Question: I have TableLayout, which contain number of products.Each row contain code, description qty , price, discount value, ..... Depends on the user enter quantity , discount value, discount quantity & some other values also will calculate.
when user click on the editText soft keyboard will come this one also ok, working fine
My problem is when user press numeric keys very slow to show in the EditText.
For example I have press 3 from keyboard, after 7 or 8 seconds only it show in that particular editText.How can I reduce this time line...
This is my product image:

Please Anybody suggest why this happening?
Code like this :
'''
for (int i = initil; i <end; i++) {
.............
............
final EditText txtQty = new EditText(this);
txtQty.setHeight(1);
txtQty.setLayoutParams(new LayoutParams(LayoutParams.WRAP_CONTENT, 42));
txtQty.setInputType(InputType.TYPE_CLASS_PHONE);
txtQty.setImeOptions(EditorInfo.IME_ACTION_DONE);
txtQty.setImeOptions(EditorInfo.IME_ACTION_NEXT);
txtQty.setSelectAllOnFocus(true);
txtQty.setTextSize(9);
txtQty.setHint("0.0");
// txtQty.setOnEditorActionListener(new DoneOnEditorActionListener());
// txtQty.setHighlightColor(R.color.green);
tr.addView(txtQty);
InputMethodManager mgr = (InputMethodManager) getSystemService(Context.INPUT_METHOD_SERVICE);
mgr.showSoftInput(txtQty, InputMethodManager.SHOW_IMPLICIT);
mgr.toggleSoftInput(InputMethodManager.SHOW_IMPLICIT,InputMethodManager.HIDE_IMPLICIT_ONLY);
((InputMethodManager) getSystemService(Context.INPUT_METHOD_SERVICE)).hideSoftInputFromWindow(txtQty.getWindowToken(), 0);
txtQty.setOnEditorActionListener( new OnEditorActionListener() {
public boolean onEditorAction(TextView v, int actionId, KeyEvent event) {
Log.i("KeyBoard" ,"Inside the Edit Text");
.............................
} });
'''
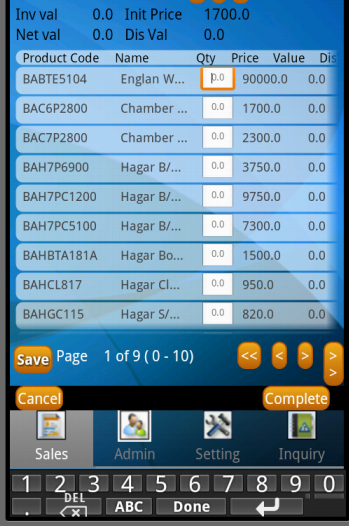
Answer: Check this code for Dynamic tablelayout :
main.xml :
'''
<?xml version="1.0" encoding="utf-8"?>
<ScrollView xmlns:android="http://schemas.android.com/apk/res/android"
android:layout_width="fill_parent"
android:layout_height="fill_parent"
android:background="#C0C0C0">
<RelativeLayout
android:layout_width="fill_parent" android:paddingBottom="20dip"
android:layout_height="fill_parent"
android:background="#C0C0C0">
<TableLayout android:id="@+id/contact_table"
android:layout_width="fill_parent"
android:layout_height="wrap_content"
android:layout_below="@+id/contact_info_title"
android:layout_marginTop="10dp"
android:background="@drawable/bgwhite_selector">
</TableLayout>
</RelativeLayout>
</ScrollView>
'''
To add Contents of TableLayout use this xml file :
'''
<?xml version="1.0" encoding="utf-8"?>
<LinearLayout xmlns:android="http://schemas.android.com/apk/res/android" android:id="@+id/lays"
android:layout_width="wrap_content" android:background="@color/white"
android:layout_height="wrap_content" android:orientation="vertical">
<TableRow android:background="@color/white" android:layout_width="wrap_content"
android:layout_height="wrap_content">
<TextView android:text=">"
android:textSize="18dip" android:textStyle="bold" android:layout_width="wrap_content"
android:layout_height="wrap_content" android:id="@+id/arrowText"/>
</TableRow>
</LinearLayout>
'''
After you created sepearate rows for layouts add this in Java code :
'''
contact_table = (TableLayout)findViewById(R.id.contact_table);
LayoutInflater inflater = getLayoutInflater();
for(int i = 0; i < contact_count ; i++) {
LinearLayout row = (LinearLayout)inflater.inflate(R.layout.table_row,contact_table, false);
TextView text = (TextView)row.findViewById(R.id.text);
text.setText(list_data.get(i).summary);
contact_table.addView(row);
}
for(int i=0;i<contact_table.getChildCount();i++){
final View row=contact_table.getChildAt(i);
row.setOnClickListener(new OnClickListener(){
@Override
public void onClick(View v){
// TODO Auto-generated method stub
row_id=contact_table.indexOfChild(row);
}
});
}
'''
Second for is the loop getting the click of Dynamically created Table row , in that add the
'''
msg_title_text.setOnEditorActionListener(new DoneOnEditorActionListener());
'''
Corresponding Action listener :
'''
class DoneOnEditorActionListener implements OnEditorActionListener {
@Override
public boolean onEditorAction(TextView v, int actionId, KeyEvent event) {
if (actionId == EditorInfo.IME_ACTION_DONE) {
Log.v("*****************************", "Clicked");
return true;
}
return false;
}
}
'''